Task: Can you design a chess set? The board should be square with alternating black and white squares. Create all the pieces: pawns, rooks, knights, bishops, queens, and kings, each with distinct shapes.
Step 1615:
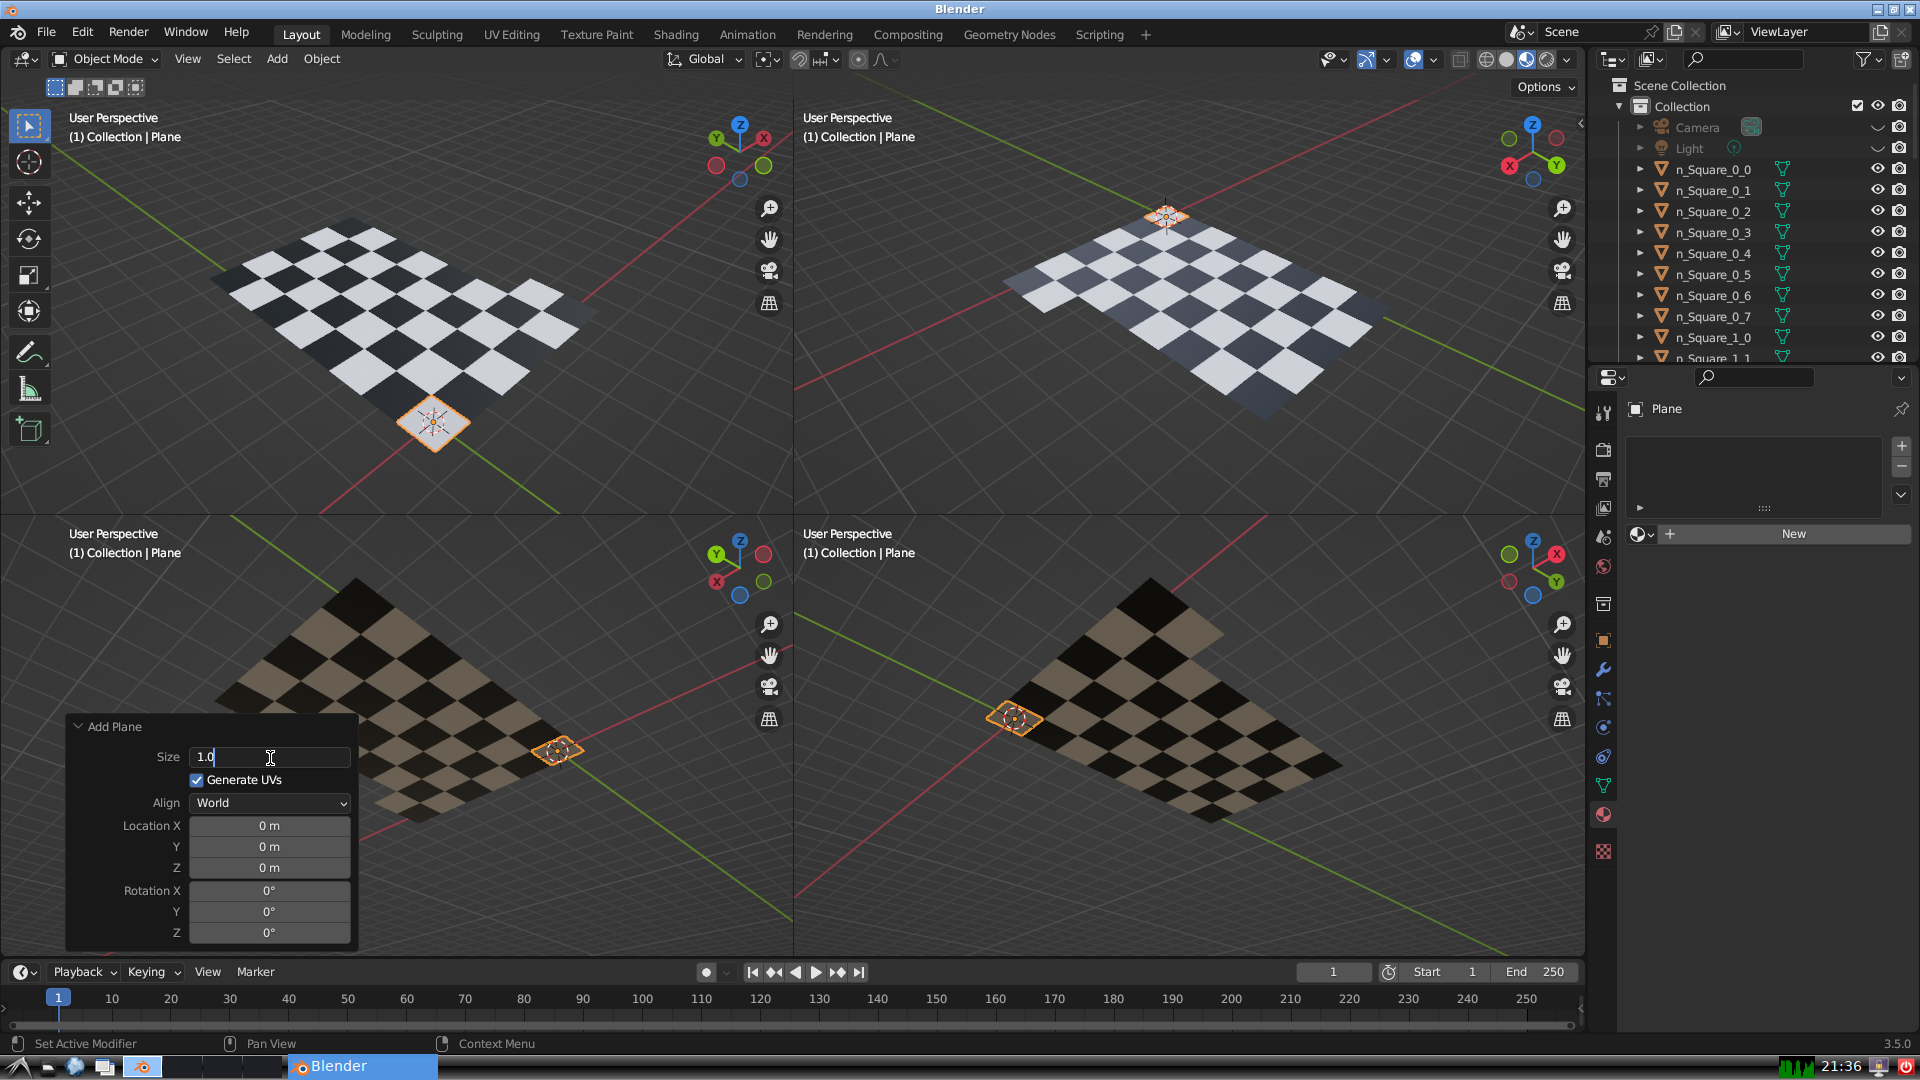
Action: {"key_press": ['Return']}